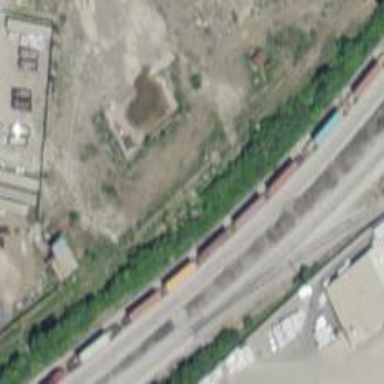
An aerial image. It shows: Abandoned railway spur.